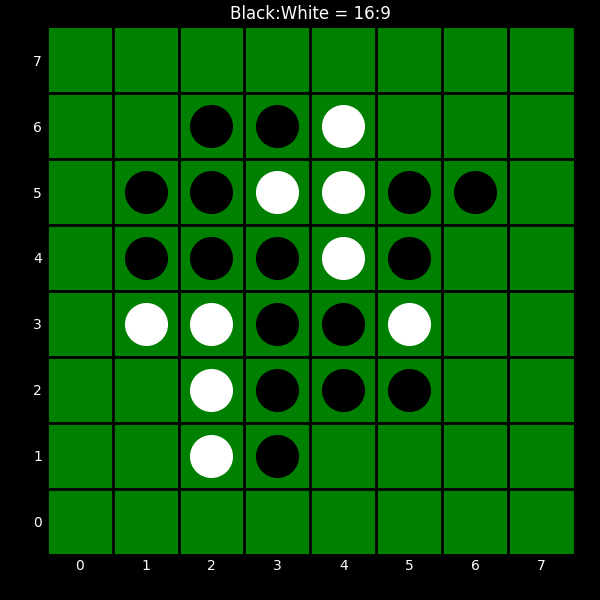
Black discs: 16
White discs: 9